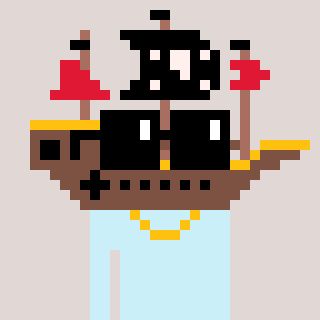
a pixel art character with square black sunglasses, a pirateship-shaped head and a cold-colored body on a warm background